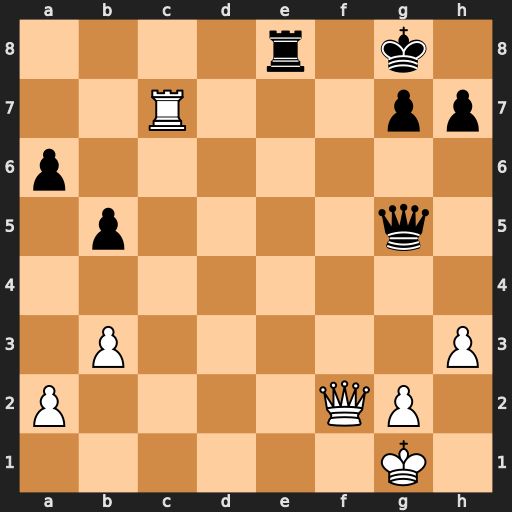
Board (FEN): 4r1k1/2R3pp/p7/1p4q1/8/1P5P/P4QP1/6K1
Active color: w
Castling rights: -
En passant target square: -
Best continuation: Qf7+ Kh8 Qxe8#